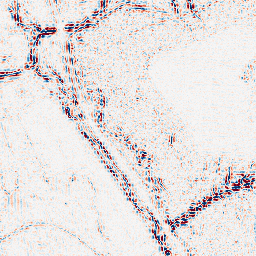
Category: wavelet
Decomposition family: wavelet_biorthogonal
Decomposition parameters: wavelet: bior4.4
level: 2
Upsampling method: bspline
Upsampling parameters: scale: 4
Upsampling scale: 4